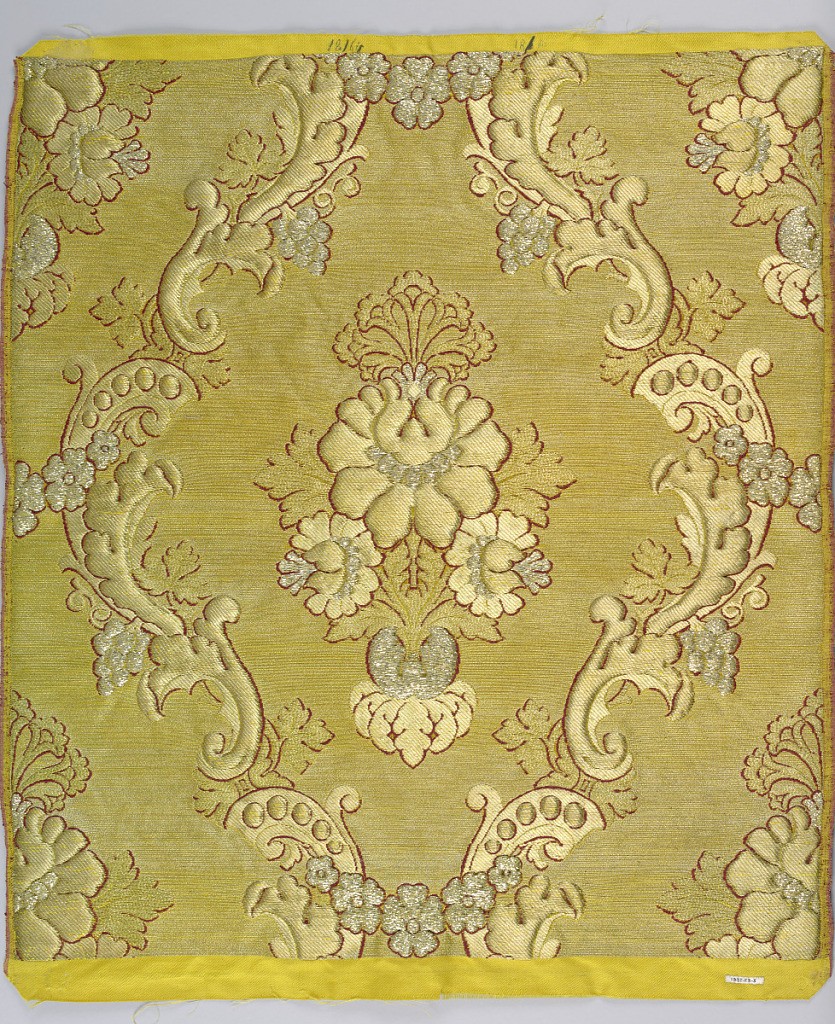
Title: Sample
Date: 1815–20
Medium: silk, metallic thread Technique: twill weave with supplementary weft
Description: Sample of material woven for the Russian church. Symmetrical design of central formalized group of flowers surrounded by serpentine rococo curves, acanthus leaves, grapes and flowers. Ground of gold. Design of gold and silver in high relief.